Aerial crown-view tile of a tropical tree (Barro Colorado Island, Panama), acquired 20250414:
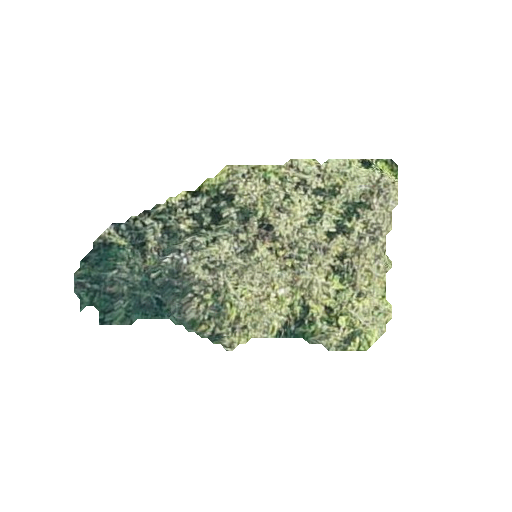
Species: Luehea seemannii
GBIF accepted scientific name: Luehea seemannii
Crown area: 68.498 m²